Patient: sex M, age 57
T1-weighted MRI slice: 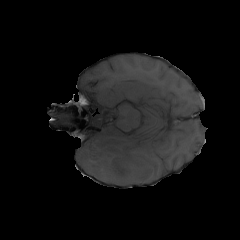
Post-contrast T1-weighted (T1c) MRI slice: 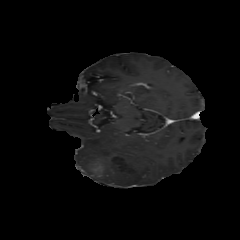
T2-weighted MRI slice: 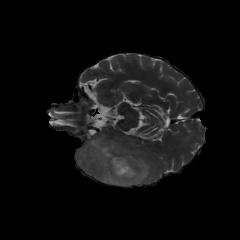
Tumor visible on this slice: yes
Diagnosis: Glioblastoma, IDH-wildtype
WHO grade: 4